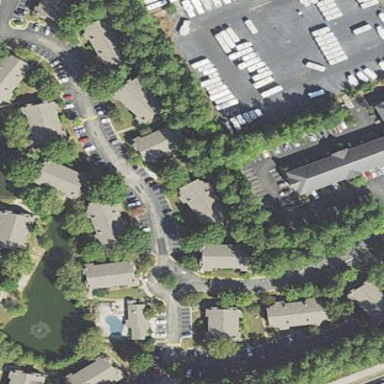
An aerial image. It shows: Parking area with surface.